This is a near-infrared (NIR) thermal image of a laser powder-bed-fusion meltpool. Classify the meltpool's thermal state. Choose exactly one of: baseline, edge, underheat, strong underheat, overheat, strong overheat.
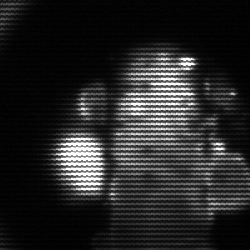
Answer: strong underheat